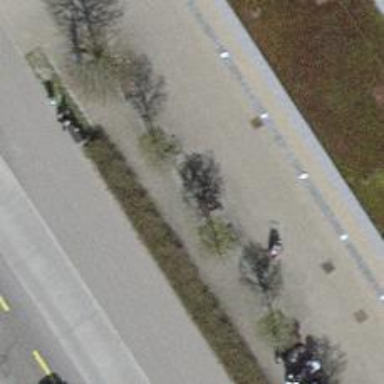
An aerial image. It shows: Bicycle parking area.